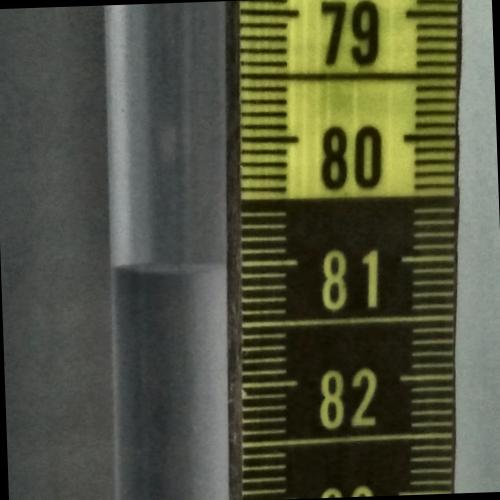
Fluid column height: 81.0 cm